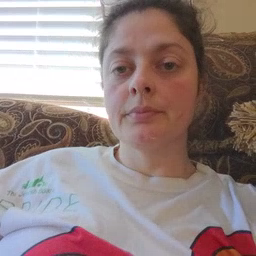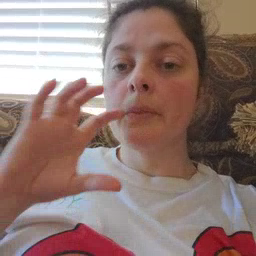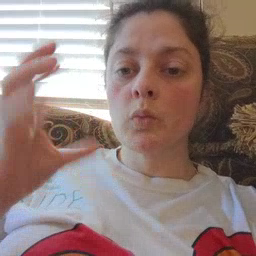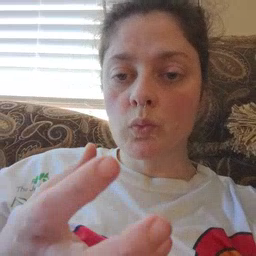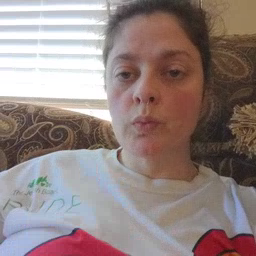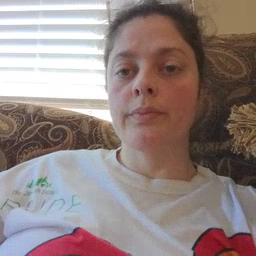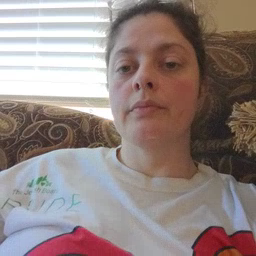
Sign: balloon